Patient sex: M
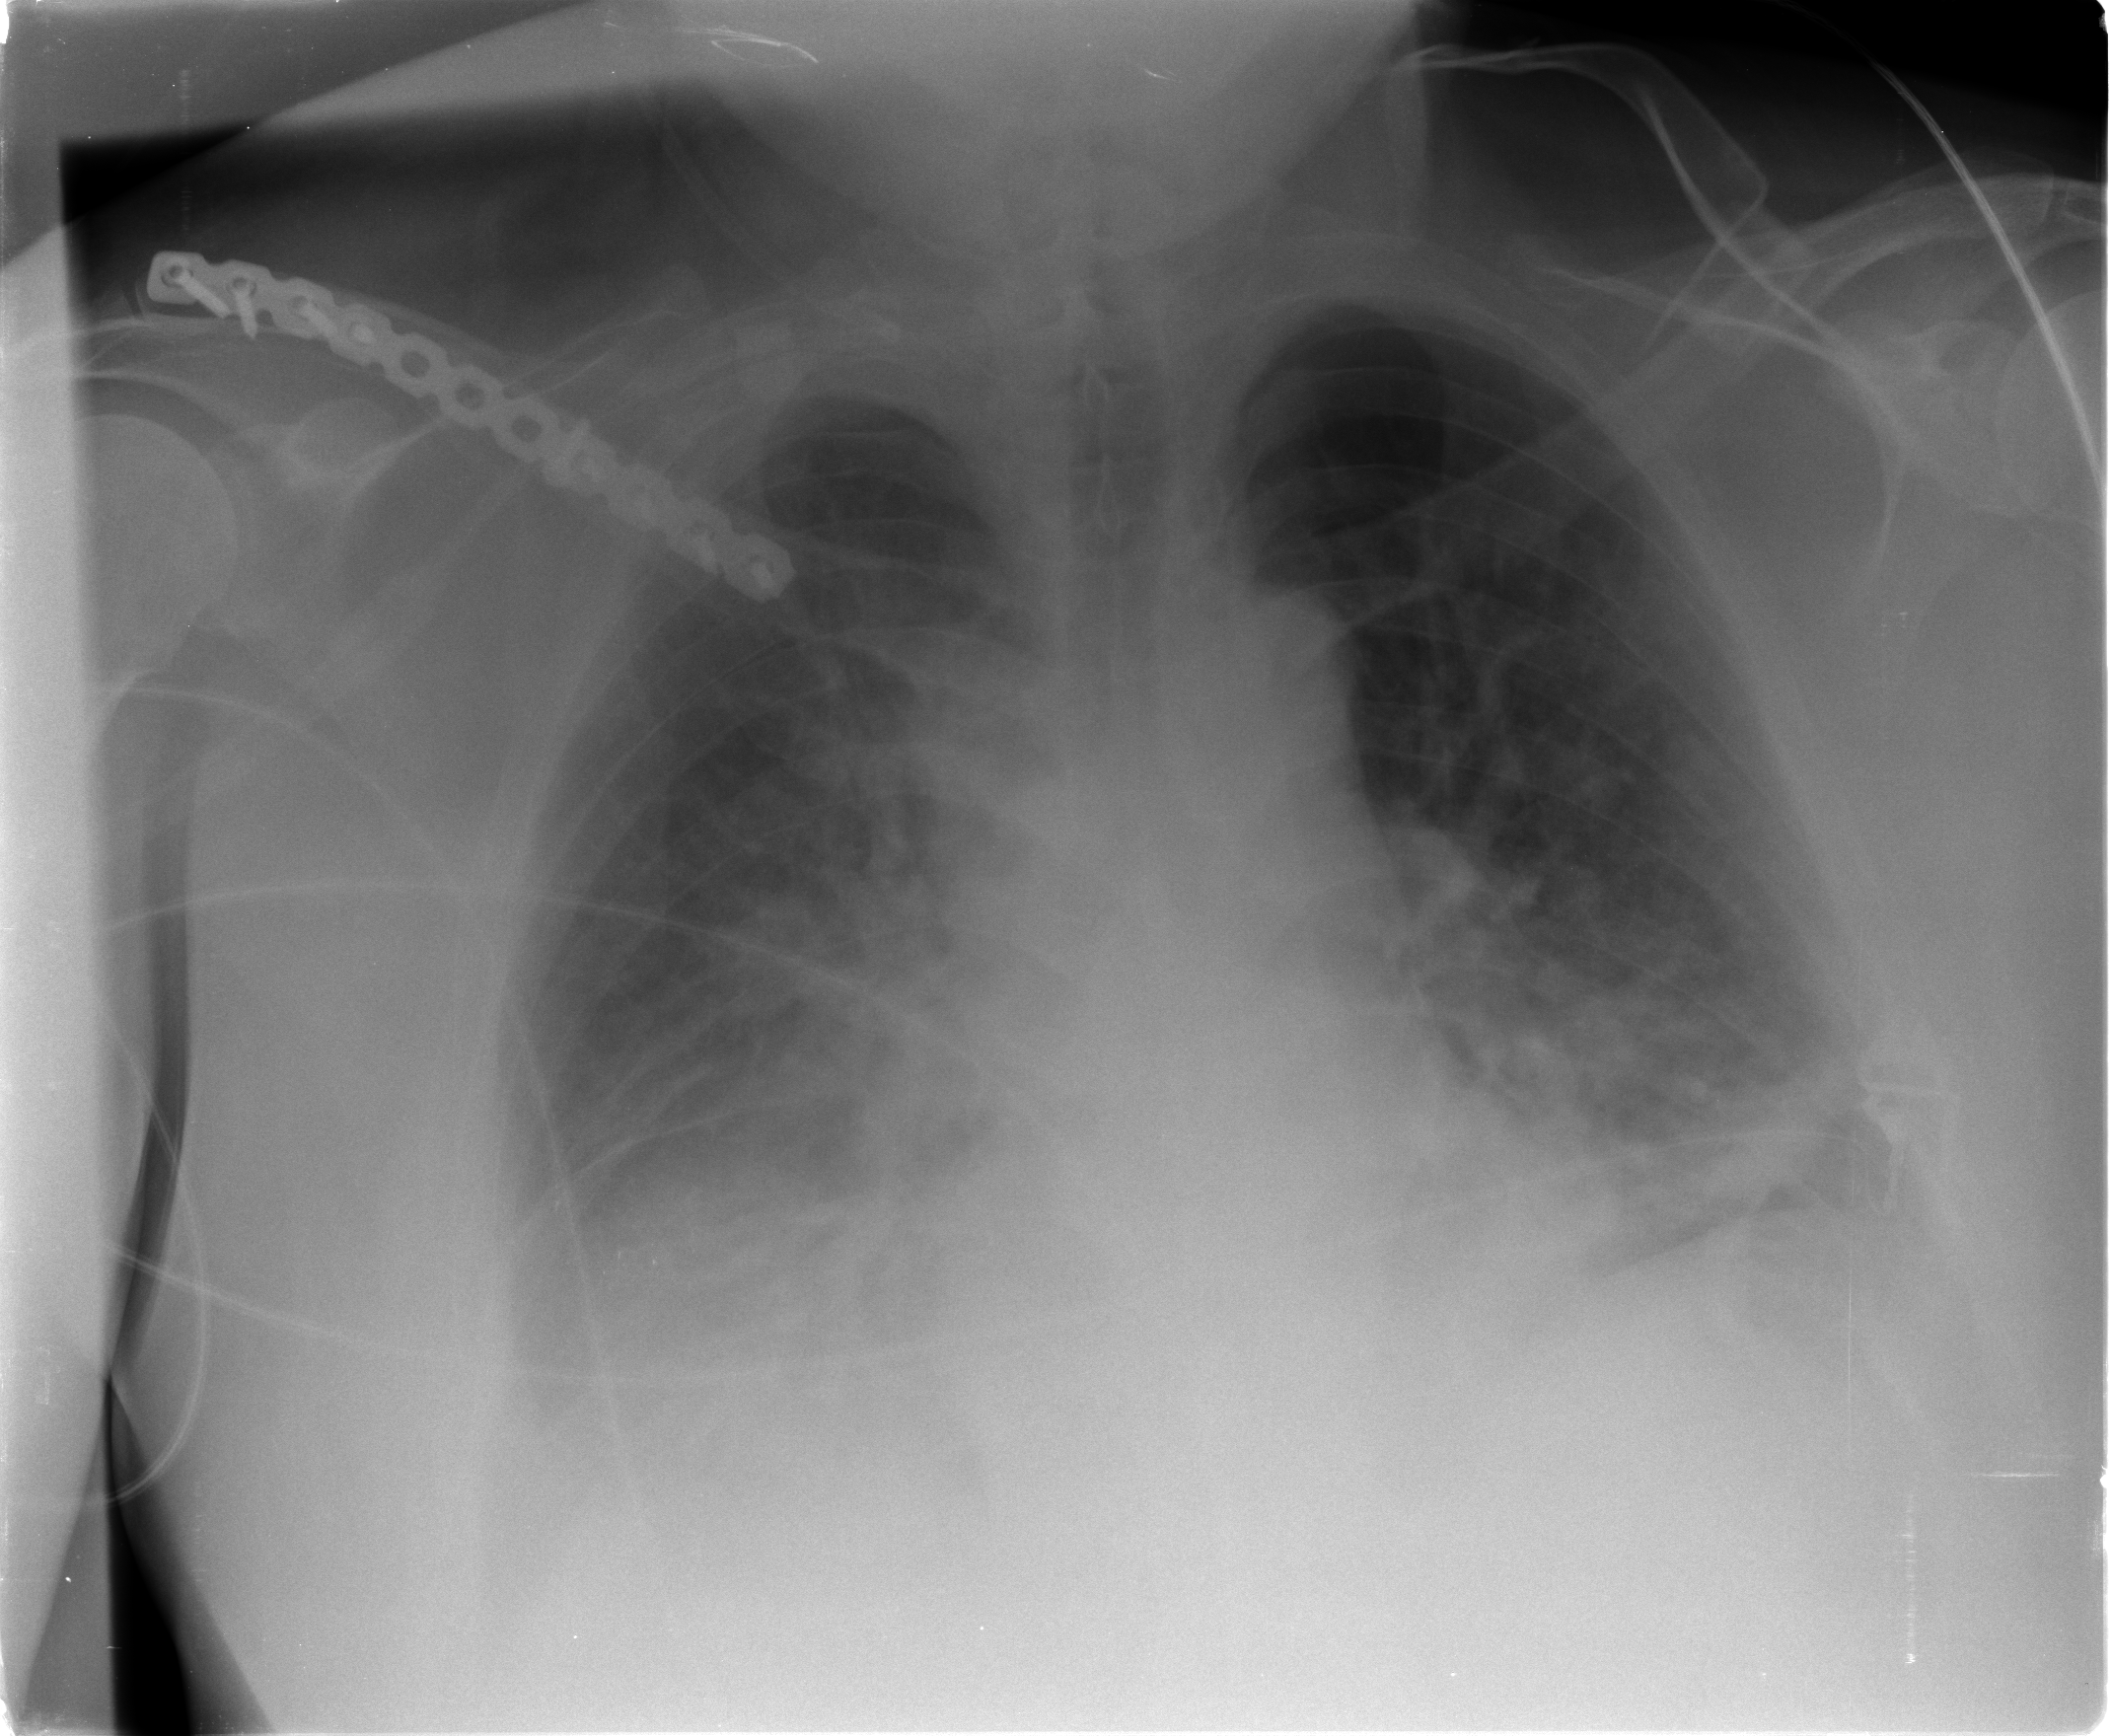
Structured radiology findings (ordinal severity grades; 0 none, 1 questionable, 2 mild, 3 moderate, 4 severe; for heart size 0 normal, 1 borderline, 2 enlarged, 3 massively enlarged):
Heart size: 1
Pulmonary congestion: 0
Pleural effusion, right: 0
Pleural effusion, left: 0
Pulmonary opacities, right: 1
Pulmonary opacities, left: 1
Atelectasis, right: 2
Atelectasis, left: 2